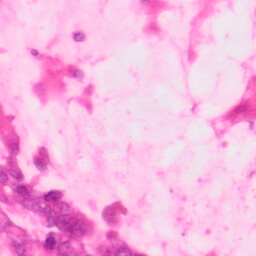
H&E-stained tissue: Colon